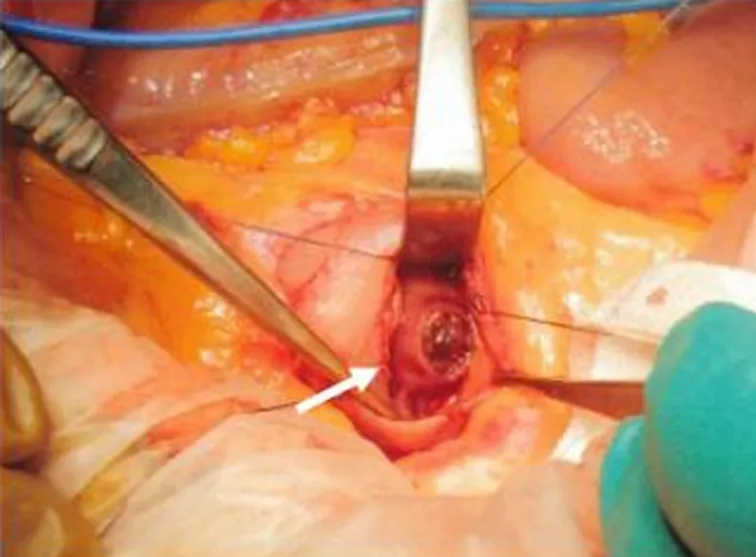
Operative finding. . A 1-cm perforation was found in the third part of the duodenum (white arrow).
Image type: medical_photograph (other_medical_photograph)